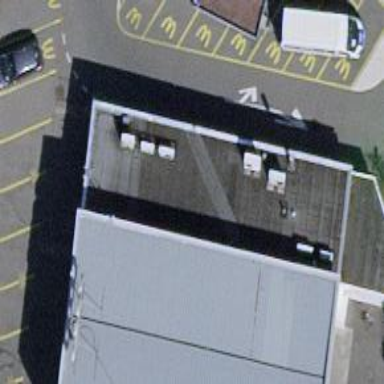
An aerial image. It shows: Convenience shop.